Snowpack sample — Loveland Pass, Silver Plume, Colorado, USA (12/14/25, 10:50 AM MST)
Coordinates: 39.664, -105.882
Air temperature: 36 °F
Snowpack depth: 67 cm
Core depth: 20 cm
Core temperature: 46.4 °F
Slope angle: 6°, slope face: 326°
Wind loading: low
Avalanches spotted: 0
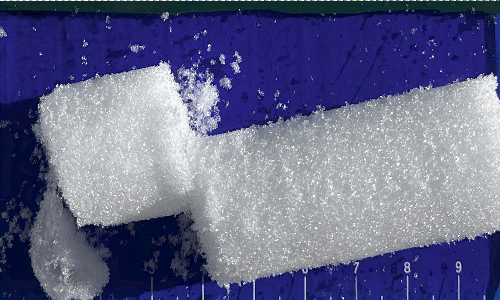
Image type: core
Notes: No avalanches spotted, very late start to the season with minimal snowpack